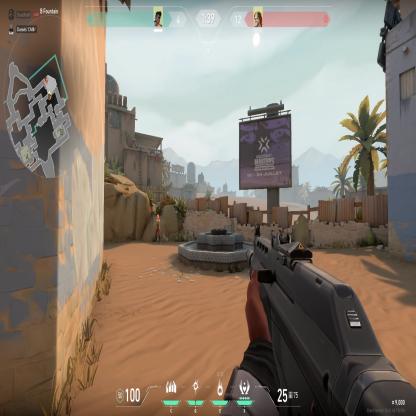
Label: enemy